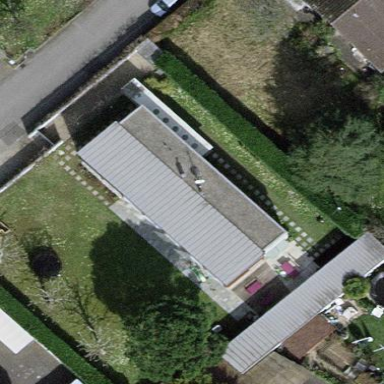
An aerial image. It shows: Garden enclosed by fence.